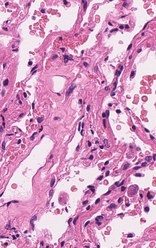
Tumor epithelial tissue: no
Tumor-associated stroma tissue: no
Normal tissue: yes